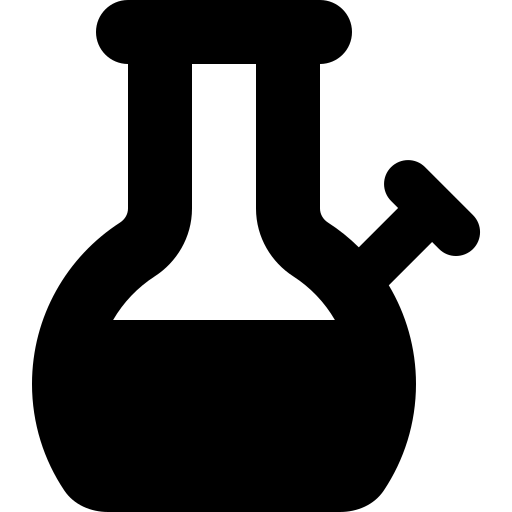
Tags: icon, FontAwesome, fa-icon, solid, bong